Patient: sex M, age 48
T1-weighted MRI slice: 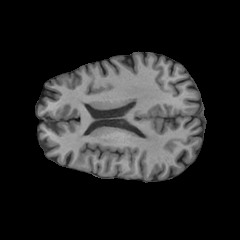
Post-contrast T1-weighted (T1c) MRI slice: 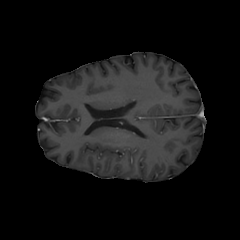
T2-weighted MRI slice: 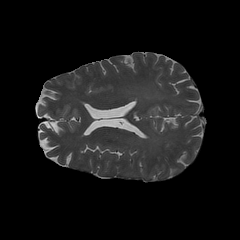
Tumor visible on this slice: no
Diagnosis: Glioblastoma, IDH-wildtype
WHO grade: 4